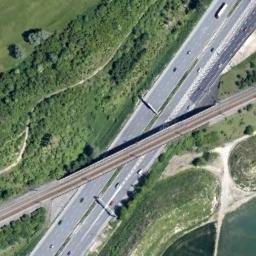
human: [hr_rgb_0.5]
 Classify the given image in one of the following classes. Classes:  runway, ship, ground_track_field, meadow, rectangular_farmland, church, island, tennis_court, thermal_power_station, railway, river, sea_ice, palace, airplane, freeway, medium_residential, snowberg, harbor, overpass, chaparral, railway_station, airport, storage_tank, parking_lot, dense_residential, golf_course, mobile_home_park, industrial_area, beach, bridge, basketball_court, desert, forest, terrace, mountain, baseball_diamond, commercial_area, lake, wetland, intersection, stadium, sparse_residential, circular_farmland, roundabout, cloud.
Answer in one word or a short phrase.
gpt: overpass